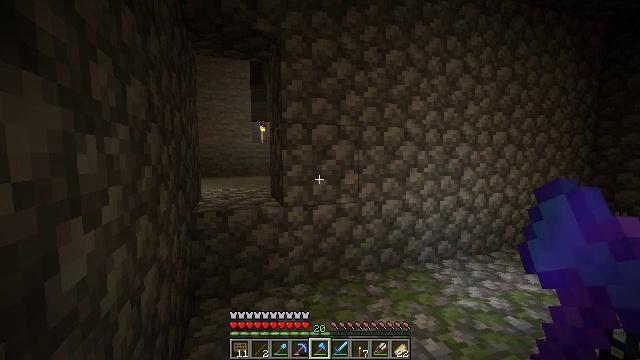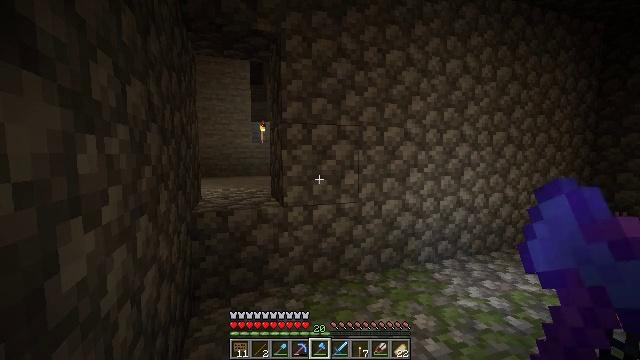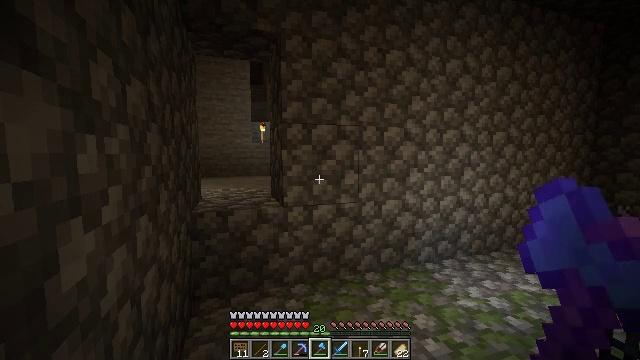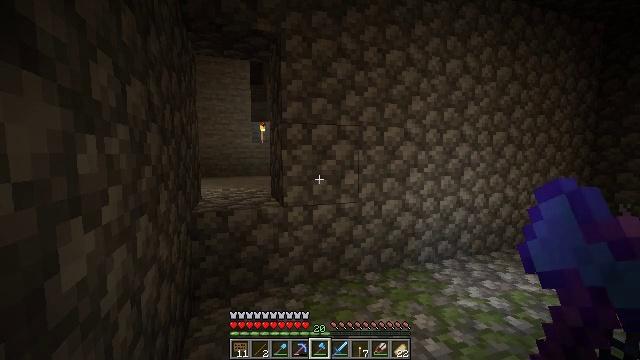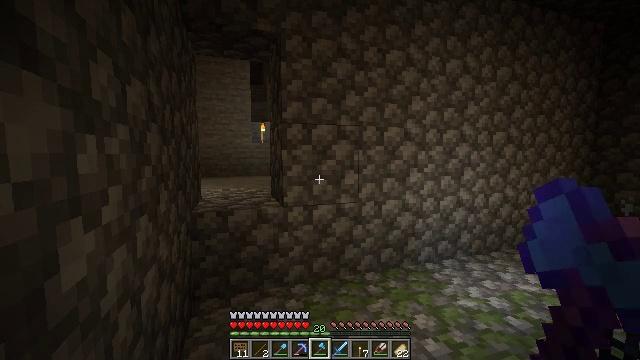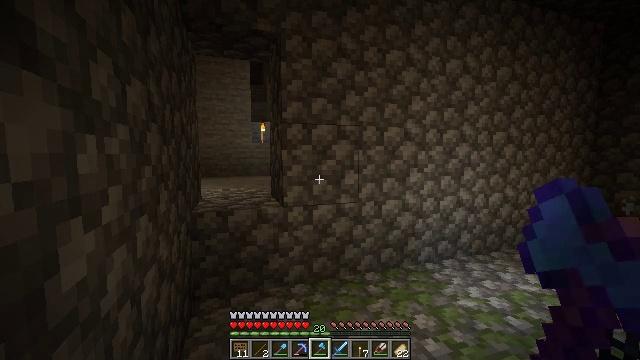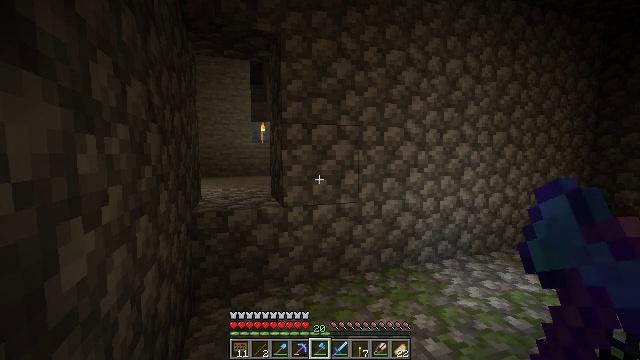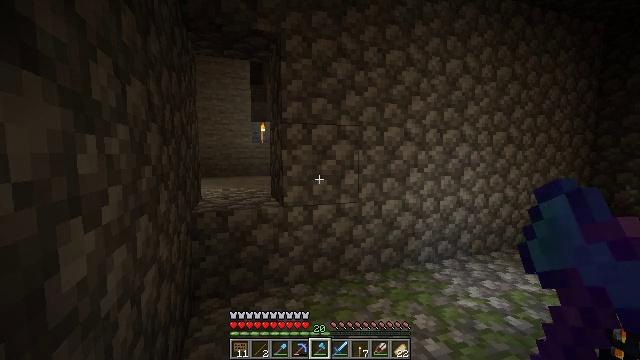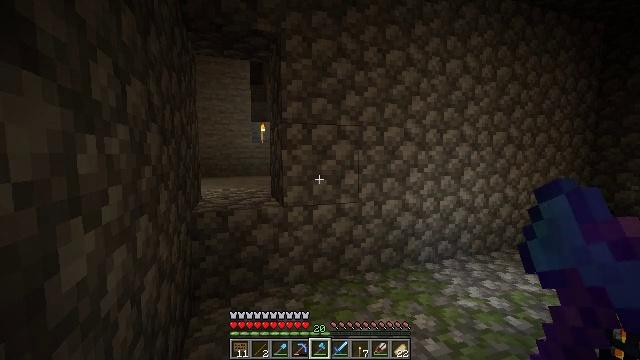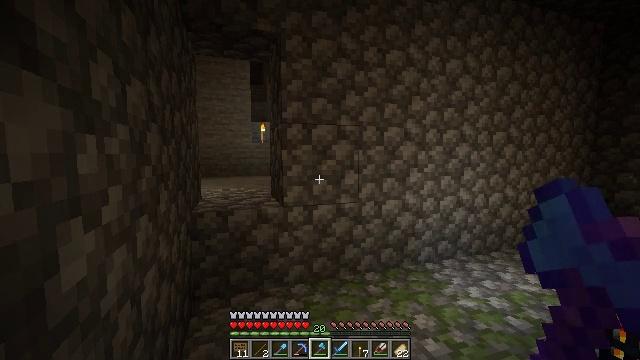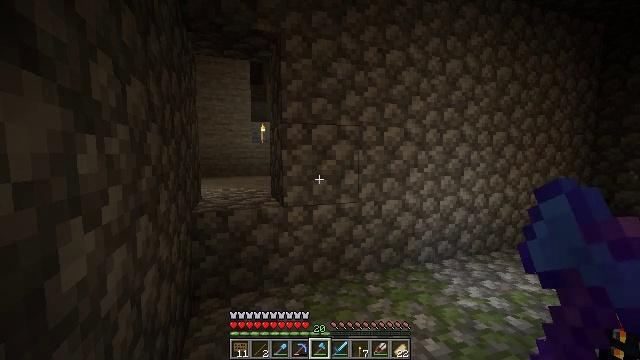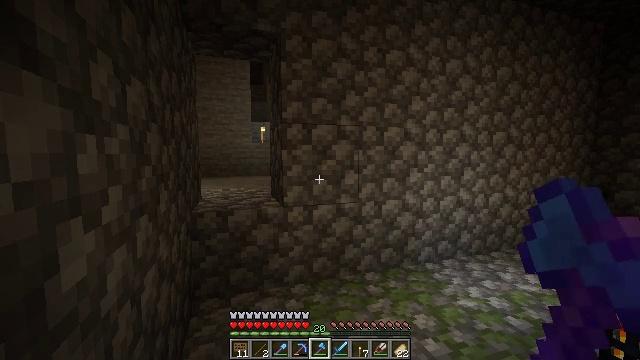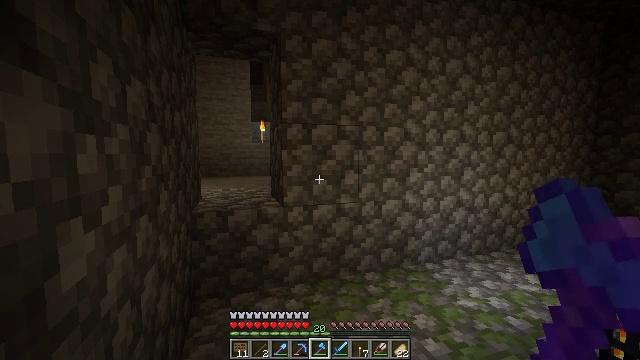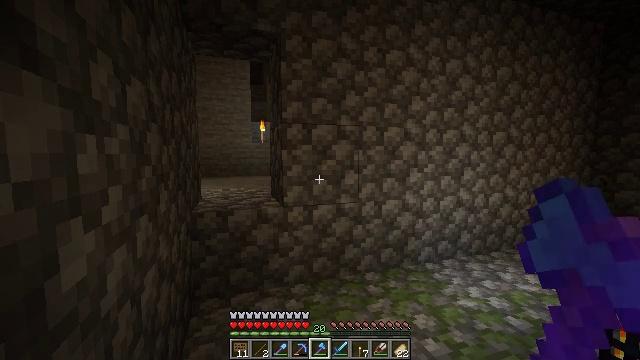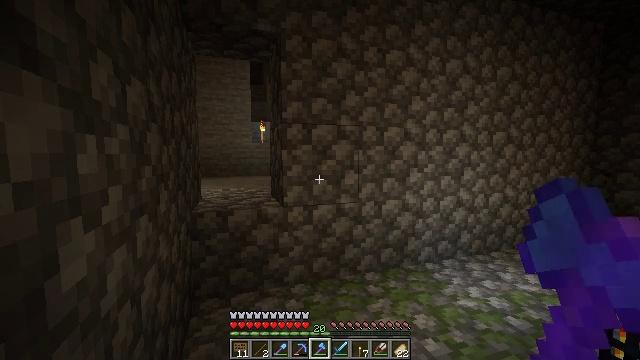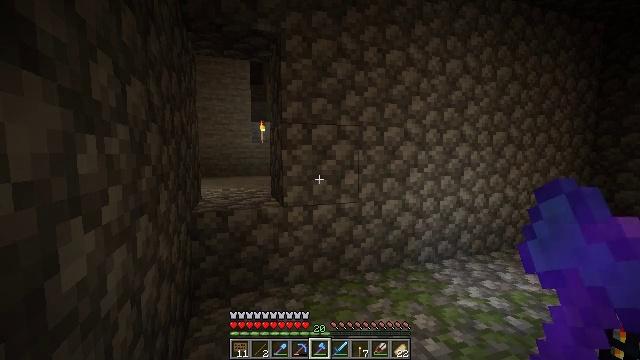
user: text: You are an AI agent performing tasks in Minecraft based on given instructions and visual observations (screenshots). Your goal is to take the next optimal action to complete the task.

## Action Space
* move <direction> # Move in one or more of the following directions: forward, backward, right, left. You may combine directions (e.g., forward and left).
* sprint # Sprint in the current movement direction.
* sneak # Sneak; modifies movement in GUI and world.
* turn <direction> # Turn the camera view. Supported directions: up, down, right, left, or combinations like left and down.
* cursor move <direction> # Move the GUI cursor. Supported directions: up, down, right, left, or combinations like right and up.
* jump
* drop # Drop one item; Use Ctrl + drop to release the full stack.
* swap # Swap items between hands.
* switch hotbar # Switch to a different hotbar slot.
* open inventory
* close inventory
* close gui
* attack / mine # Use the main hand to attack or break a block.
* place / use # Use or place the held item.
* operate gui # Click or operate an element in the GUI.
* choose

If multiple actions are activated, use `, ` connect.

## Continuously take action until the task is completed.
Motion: motion action
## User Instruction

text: Mine the torch on the wall.
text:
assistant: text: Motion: no_op
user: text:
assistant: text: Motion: no_op
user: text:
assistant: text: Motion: no_op
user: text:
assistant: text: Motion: no_op
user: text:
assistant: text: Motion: no_op
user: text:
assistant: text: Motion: no_op
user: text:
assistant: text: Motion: no_op
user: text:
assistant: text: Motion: no_op
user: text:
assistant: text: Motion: no_op
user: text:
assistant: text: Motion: no_op
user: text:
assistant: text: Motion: no_op
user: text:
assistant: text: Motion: no_op
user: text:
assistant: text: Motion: no_op
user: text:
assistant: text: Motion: no_op
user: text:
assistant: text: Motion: no_op
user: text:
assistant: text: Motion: no_op
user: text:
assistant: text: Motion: no_op
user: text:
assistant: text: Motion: no_op
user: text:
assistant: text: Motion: no_op
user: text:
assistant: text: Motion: no_op
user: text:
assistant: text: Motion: no_op
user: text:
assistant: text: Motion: no_op
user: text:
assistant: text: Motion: no_op
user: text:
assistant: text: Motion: no_op
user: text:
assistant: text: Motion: no_op
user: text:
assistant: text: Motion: no_op
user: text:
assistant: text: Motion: no_op
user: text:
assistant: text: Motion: no_op
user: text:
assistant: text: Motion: no_op
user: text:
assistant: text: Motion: no_op